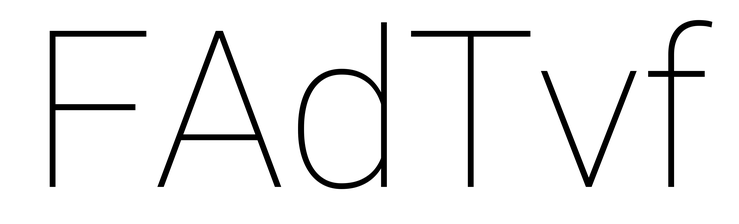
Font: Roboto_Thin